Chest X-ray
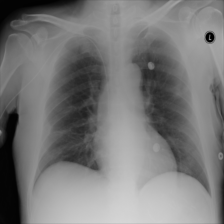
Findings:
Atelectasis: positive
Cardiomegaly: negative
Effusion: negative
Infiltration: negative
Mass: negative
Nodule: negative
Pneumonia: negative
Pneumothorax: negative
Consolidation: negative
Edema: negative
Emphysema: negative
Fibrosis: negative
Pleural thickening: negative
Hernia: negative